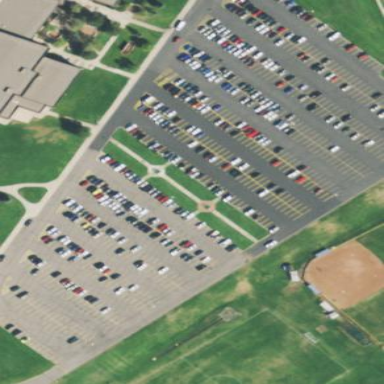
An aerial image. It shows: Parking area.